Question: I want to design two menu bar on same page first gray and second blue
Now I have developed the blue toolbar which is working fine
with following code below but now the problem is, i cannot use this (.navbar .nav > li > a) and similar classes for both menu bars because of the color and size. The main problem is i have to centered align the text with the width of website block. When i zoom by pressing control + mouse scroll gray bar should be centered align Any Idea how to fix this????
'''
<style type="text/css">
li a
{
font-size: 15pt;
}
.nav
{
min-width: 850px;
}
.navbar
{
margin-bottom: 0;
overflow: visible;
}
.navbar .nav
{
margin: -10px 10px 0 0;
}
.nav-collapse, .nav-collapse.collapse
{
overflow: hidden;
}
.nav-collapse .nav > li > a:hover, .nav-collapse .nav > li > a:focus, .nav-collapse .dropdown-menu a:hover, .nav-collapse .dropdown-menu a:focus
{
background-color: #004a8f;
color: #fff;
}
.navbar-inner
{
background-image: none;
color: #FFFFFF;
background-color: #1276bc;
min-height: 40px;
padding-left: 10px;
padding-right: 20px;
text-align: center;
border-right: 1px solid black;
}
.navbar .nav > .active > a, .navbar .nav > .active > a:hover, .navbar .nav > .active > a:focus
{
font-weight: bold;
color: #FFFFFF;
background-color: #004a8f;
-webkit-box-shadow: inset 0 3px 8px rgba(0, 0, 0, 0.125);
-moz-box-shadow: inset 0 3px 8px rgba(0, 0, 0, 0.125);
box-shadow: inset 0 3px 8px rgba(0, 0, 0, 0.125);
}
.navbar .nav > li > a
{
font-weight: bold;
color: #FFFFFF;
float: none;
line-height: 19px;
padding: 17px 21px 0 15px;
text-decoration: none;
text-shadow: none;
height: 30px;
width: 116px;
border-right: 1px solid #6992cc;
}
.navbar .nav > li > a:hover
{
font-weight: bold;
color: #FFFFFF;
text-shadow: none;
float: none;
line-height: 19px;
padding: 17px 21px 0 15px;
text-decoration: none;
background-color: #004a8f;
height: 30px;
width: 116px;
}
.navbar-inner-TopPanel
{
background-color: transparent;
background-repeat: repeat-x;
height: 30px;
padding-top: 15px;
}
.navbar-inner-BottomPanel
{
background-color: #1276bc;
background-repeat: repeat-x;
max-width: 760px;
padding-left: 8px;
}
ul, ol
{
/* padding-left:18%;
padding-top:5px;
padding-bottom:5px;
padding-right:5px;*/
}
.lock
{
/* text-decoration: none;*/
color: gray;
font-weight: normal;
text-shadow: none;
}
.Unlock
{
color: #1276BC;
font-weight: bolder; /*text-shadow: 0 3px 10px rgba(0, 0, 0, 0.39);*/
}
</style>
<div class="row-fluid">
<div>
<div class="navbar">
<div class="navbar-inner">
<div class="container navbar-inner-BottomPanel">
<a class="btn btn-navbar" data-toggle="collapse" data-target=".nav-collapse"><span
class="icon-bar"></span><span class="icon-bar"></span><span class="icon-bar"></span>
</a>
<div class="nav-collapse collapse">
<ul class="nav">
<li><a href="Default.aspx">
<img id="Img1" style="margin-top: -15px; height: 25px;" runat="server" src="../images/logoheader.png"
alt="Home" /></a> </li>
<li><a href="#">Play</a> </li>
<li><a href="#">Teams</a> </li>
<li><a href="#">About Us </a></li>
<li><a href="#">Contact Us</a> </li>
</ul>
</div>
</div>
</div>
</div>
</div>
</div>
'''
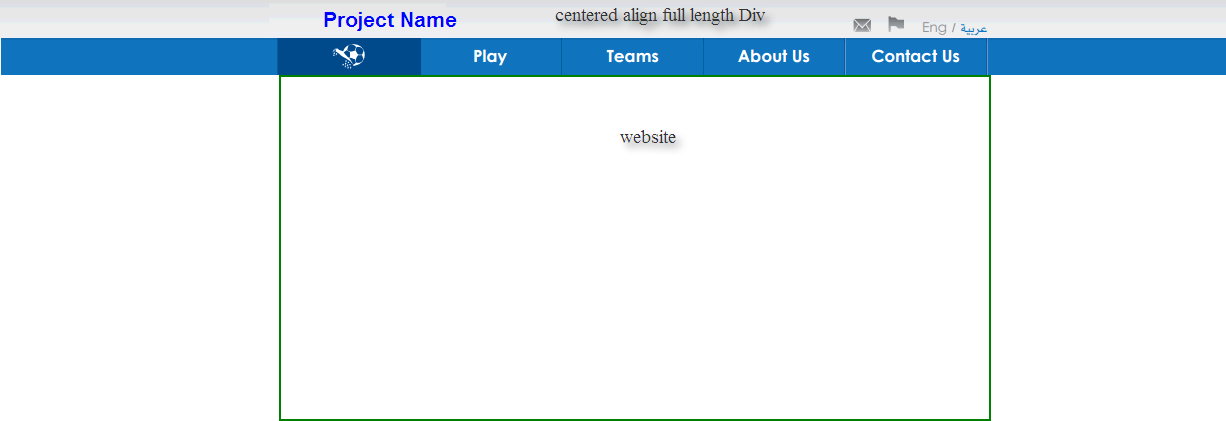
Answer: to center your website, you can do this :
'''
<style>
.container
{
width: 1000px; /* set the width that's you want */
margin: 0 auto;
}
</style>
'''
and under your 'div .row-fluid' :
'''
<div class="Greygradiant" style="width: 100%">
<div class="row-fluid">...</div>
<div class="container">
<!-- your content -->
</div>
</div>
'''
Hope it's help !